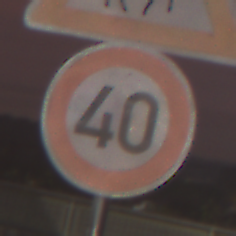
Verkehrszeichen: Geschwindigkeit40
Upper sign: ReiterLinks
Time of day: SunriseSunset
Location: Outdoor (Urban)
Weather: PartlyCloudy
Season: NotSpecified
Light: Artificial